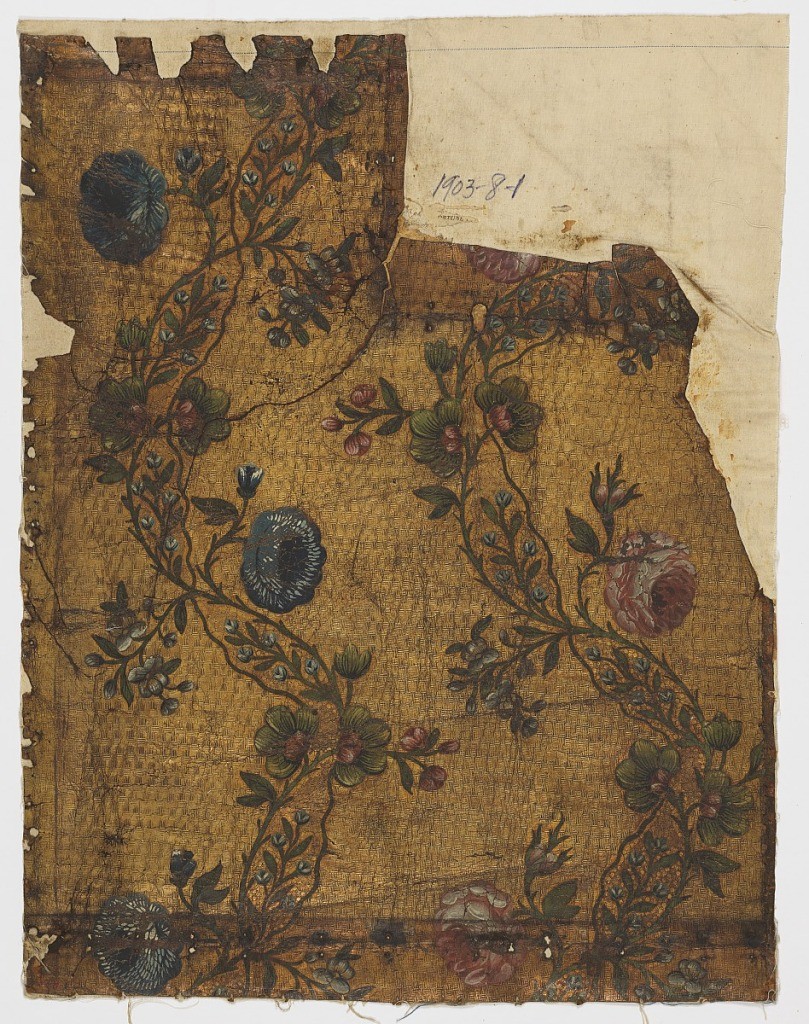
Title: Sidewall
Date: ca. 1750
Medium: Leather, stamped, silvered, painted
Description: Diapered field, varnished silver. Rococo vine, in green, with flowers in red and blue.